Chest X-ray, AP view. Patient: 61 years old, sex M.
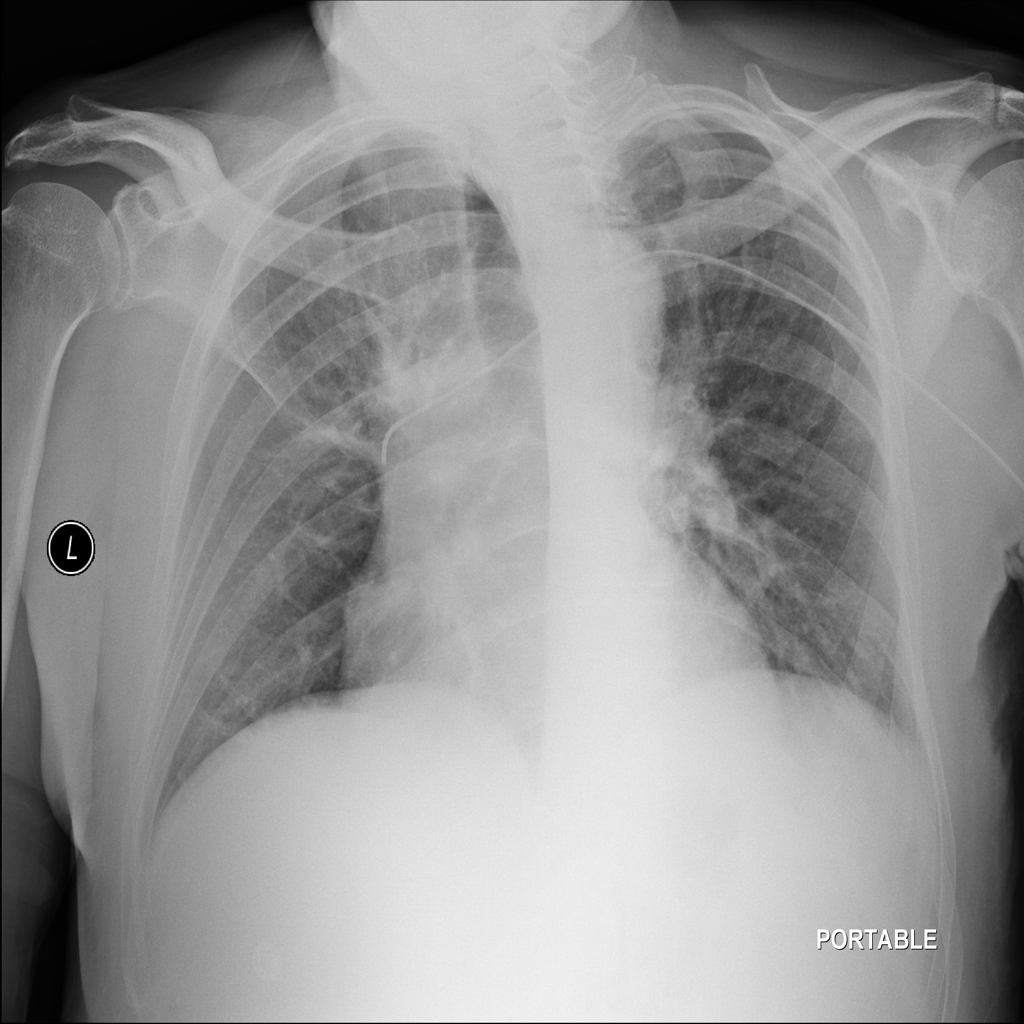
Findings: Atelectasis, Infiltration